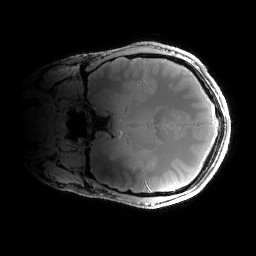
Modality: PDw
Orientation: coronal
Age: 25
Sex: male
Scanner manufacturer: siemens
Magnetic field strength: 6.98 T
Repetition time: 1.3 s
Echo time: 0.00231 s